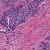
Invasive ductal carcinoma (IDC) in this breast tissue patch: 1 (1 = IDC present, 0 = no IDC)